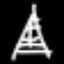
Label: The Eiffel Tower